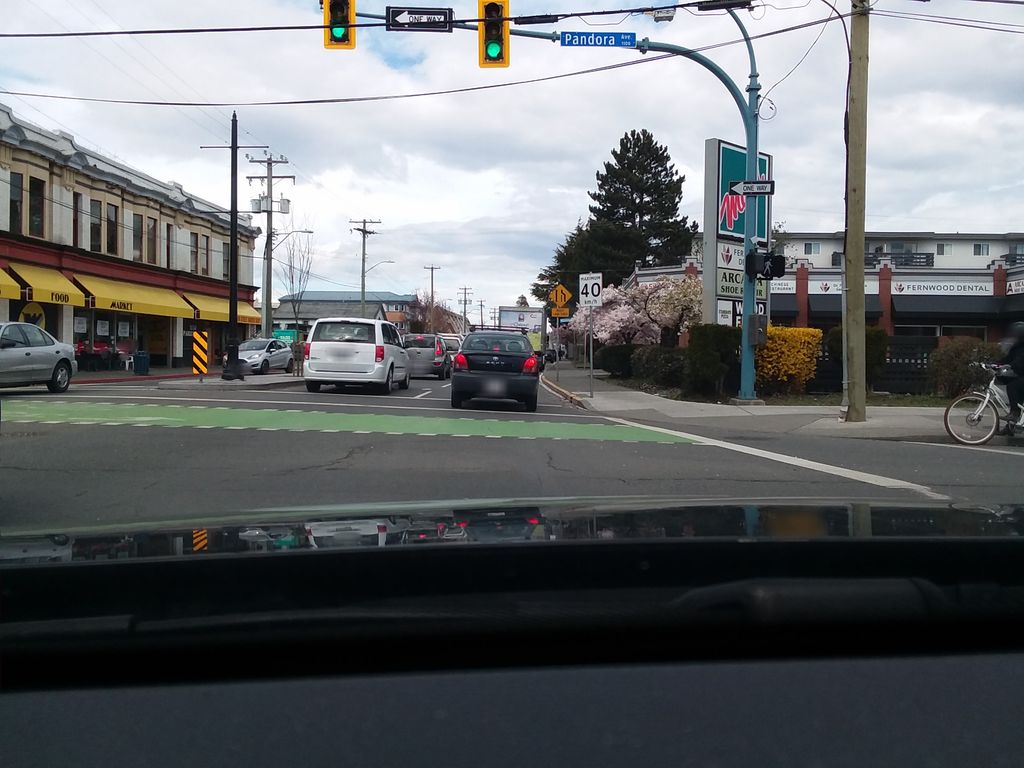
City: victoria